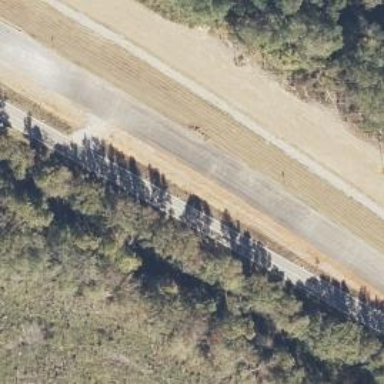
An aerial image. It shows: Asphalt trunk highway.